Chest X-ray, PA view. Patient: 41 years old, sex M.
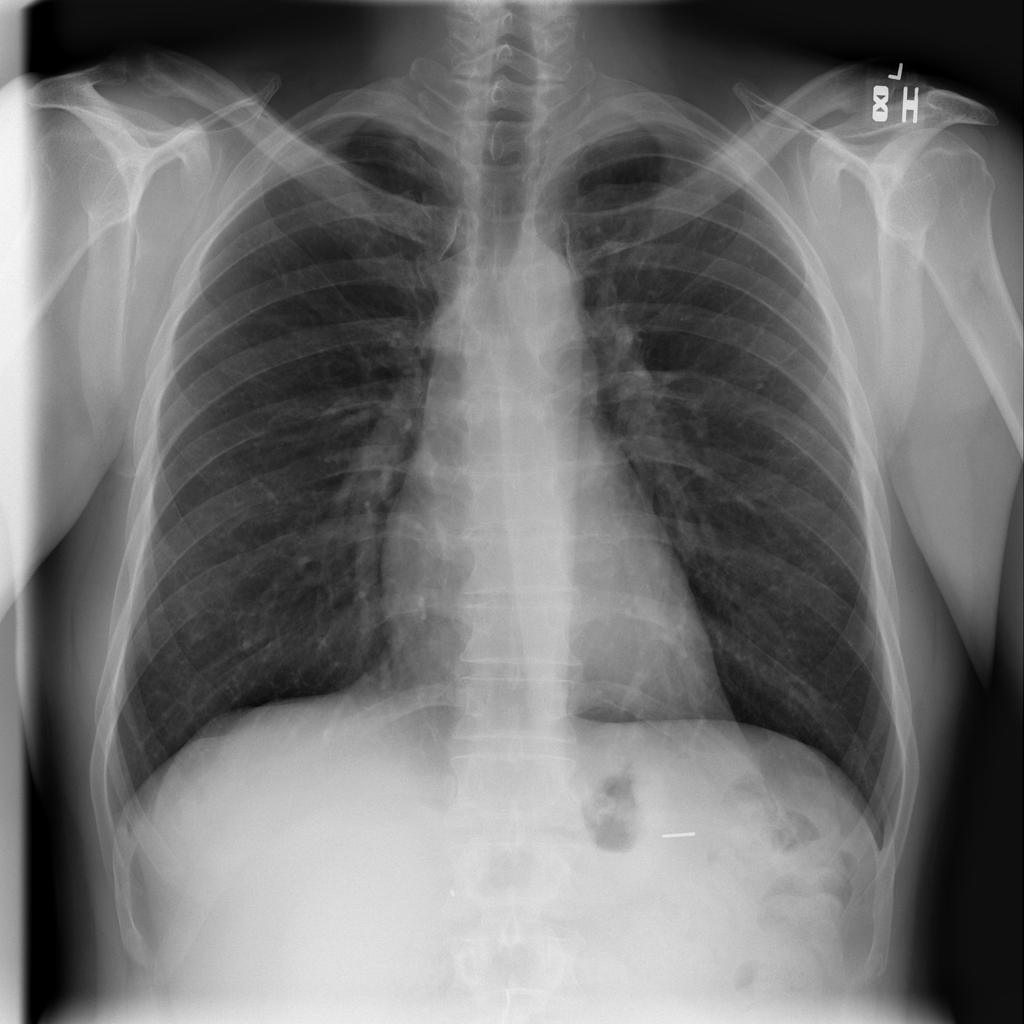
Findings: No Finding